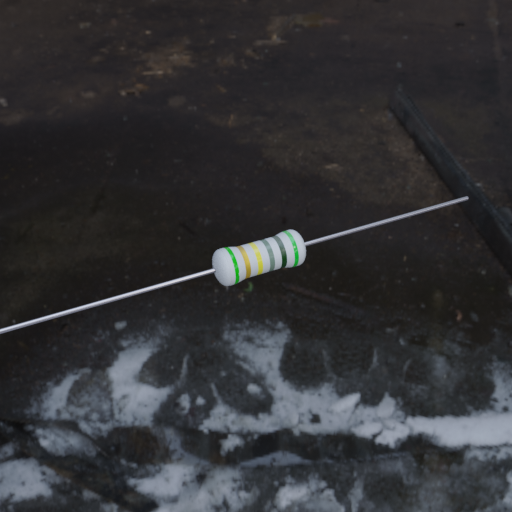
Resistor colour bands (in order): green, gold, yellow, gray, black, green